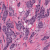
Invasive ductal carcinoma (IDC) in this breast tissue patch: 1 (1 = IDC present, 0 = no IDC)